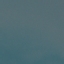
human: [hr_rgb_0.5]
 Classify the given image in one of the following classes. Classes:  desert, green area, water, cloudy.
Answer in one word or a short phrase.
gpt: water